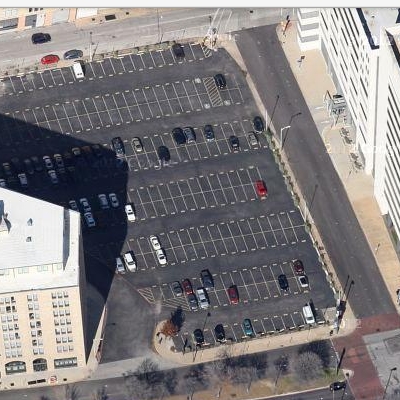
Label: Parking